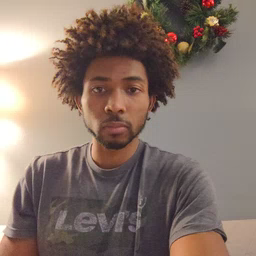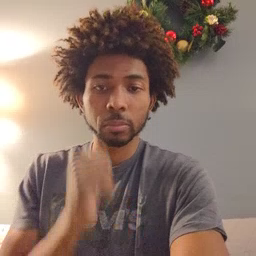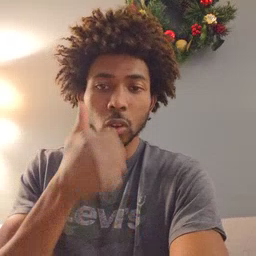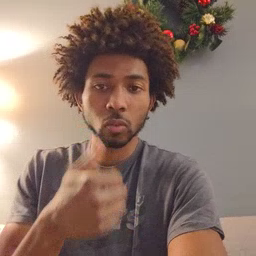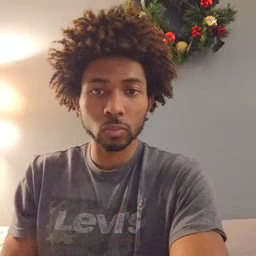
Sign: tomorrow